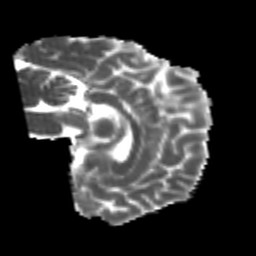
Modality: MD
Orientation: sagittal
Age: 20
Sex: male
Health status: healthy
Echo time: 0.074 s